Aerial crown-view tile of a tropical tree (Barro Colorado Island, Panama), acquired 20240716:
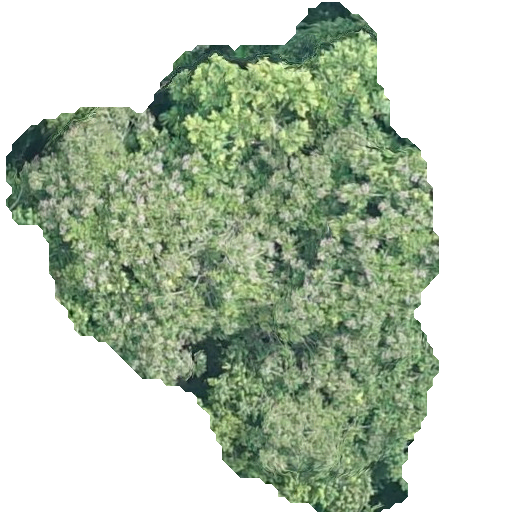
Species: Dipteryx oleifera
GBIF accepted scientific name: Dipteryx oleifera
Crown area: 221.459 m²